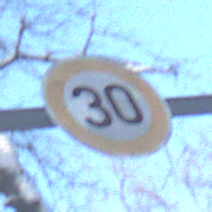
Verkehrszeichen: Geschwindigkeit30
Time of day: MorningAfternoon
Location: Outdoor (Nature)
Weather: Clear
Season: Winter
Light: Natural